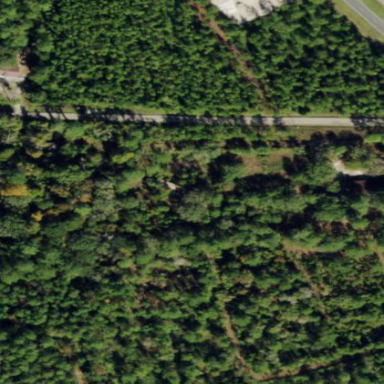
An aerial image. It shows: Mixed woodland with various types of leaves.